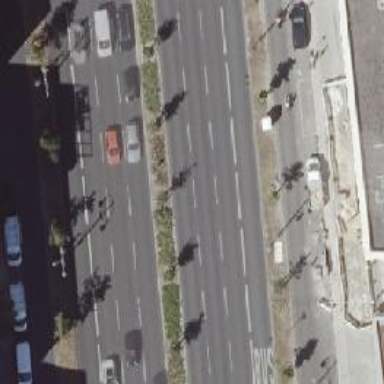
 designated as primary highway. There is lane for buses next to shared bus and cycle lane."